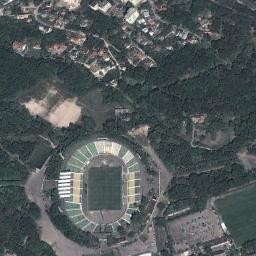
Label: stadium